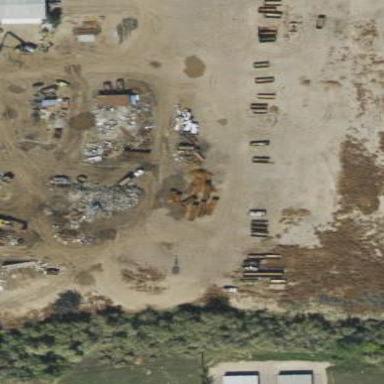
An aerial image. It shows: Industrial area designated as scrap yard.